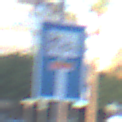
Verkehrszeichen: SackgasseRadverkehrFussgaengerDurchlaessig
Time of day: SunriseSunset
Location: Outdoor (Urban)
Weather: PartlyCloudy
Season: NotSpecified
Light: Natural